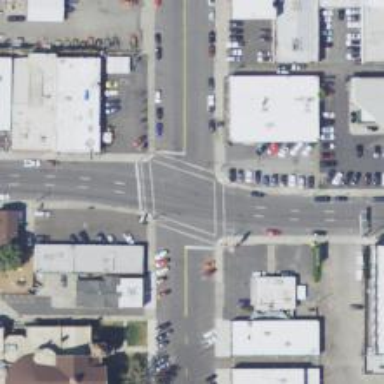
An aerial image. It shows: Marked crossing on the road.